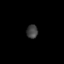
Tissue: skin
Cell type: Epithelial cells
Senescence score: 0.2721
Nuclear area (px): 149
Mean DAPI intensity: 63.872